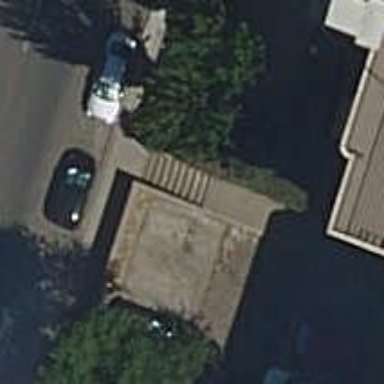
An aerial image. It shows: Paved steps.